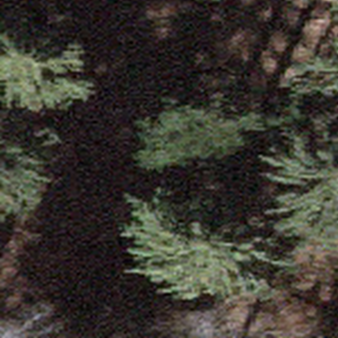
Label: other